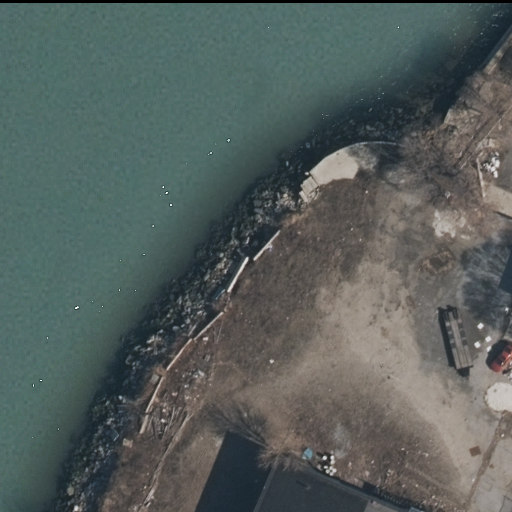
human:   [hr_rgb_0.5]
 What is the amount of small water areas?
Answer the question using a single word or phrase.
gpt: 0

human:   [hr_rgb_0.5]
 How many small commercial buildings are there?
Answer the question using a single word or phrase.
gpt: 0

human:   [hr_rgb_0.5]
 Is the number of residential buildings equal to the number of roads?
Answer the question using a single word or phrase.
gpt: no

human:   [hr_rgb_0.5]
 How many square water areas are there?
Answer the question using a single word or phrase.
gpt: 0

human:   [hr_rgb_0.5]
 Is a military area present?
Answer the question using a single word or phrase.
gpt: no

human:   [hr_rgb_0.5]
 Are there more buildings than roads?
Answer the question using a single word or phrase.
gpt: no

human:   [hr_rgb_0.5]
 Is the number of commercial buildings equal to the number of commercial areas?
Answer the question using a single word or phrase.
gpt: yes

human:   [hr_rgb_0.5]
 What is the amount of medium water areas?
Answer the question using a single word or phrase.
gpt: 0

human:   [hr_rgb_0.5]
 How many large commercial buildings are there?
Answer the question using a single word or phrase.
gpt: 0

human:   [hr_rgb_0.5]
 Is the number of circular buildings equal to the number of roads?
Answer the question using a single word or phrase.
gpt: no

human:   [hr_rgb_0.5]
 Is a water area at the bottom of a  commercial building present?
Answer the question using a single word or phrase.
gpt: no

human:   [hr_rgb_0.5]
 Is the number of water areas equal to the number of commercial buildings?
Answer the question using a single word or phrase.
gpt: no

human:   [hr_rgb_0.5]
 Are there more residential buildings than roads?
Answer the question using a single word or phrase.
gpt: no

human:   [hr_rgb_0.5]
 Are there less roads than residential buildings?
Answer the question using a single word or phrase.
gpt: no

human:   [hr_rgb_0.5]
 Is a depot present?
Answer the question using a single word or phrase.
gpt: no

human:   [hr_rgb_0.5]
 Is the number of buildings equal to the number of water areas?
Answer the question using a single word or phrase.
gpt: yes

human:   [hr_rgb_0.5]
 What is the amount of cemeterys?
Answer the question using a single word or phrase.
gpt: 0

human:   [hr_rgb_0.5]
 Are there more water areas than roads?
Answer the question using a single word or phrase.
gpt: no

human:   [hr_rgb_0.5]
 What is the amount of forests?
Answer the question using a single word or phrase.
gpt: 0

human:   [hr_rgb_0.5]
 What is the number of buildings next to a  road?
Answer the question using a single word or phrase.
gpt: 1

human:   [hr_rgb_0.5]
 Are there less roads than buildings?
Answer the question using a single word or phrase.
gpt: no

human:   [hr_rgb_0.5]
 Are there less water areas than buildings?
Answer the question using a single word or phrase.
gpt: no

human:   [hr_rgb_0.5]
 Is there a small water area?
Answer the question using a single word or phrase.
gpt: no

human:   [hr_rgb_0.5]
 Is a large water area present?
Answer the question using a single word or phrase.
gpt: yes

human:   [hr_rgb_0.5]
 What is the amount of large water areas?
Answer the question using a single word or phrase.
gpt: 1

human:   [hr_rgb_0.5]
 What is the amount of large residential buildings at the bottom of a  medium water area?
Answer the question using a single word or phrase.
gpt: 0

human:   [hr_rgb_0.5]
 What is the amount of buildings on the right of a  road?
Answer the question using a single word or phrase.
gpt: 0

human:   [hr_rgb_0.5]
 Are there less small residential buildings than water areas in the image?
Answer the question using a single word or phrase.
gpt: yes

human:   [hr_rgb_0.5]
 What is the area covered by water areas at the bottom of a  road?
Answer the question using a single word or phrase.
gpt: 0m2

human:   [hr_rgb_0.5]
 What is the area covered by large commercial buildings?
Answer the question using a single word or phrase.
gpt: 0m2

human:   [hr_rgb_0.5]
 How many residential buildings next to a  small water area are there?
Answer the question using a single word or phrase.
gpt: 0

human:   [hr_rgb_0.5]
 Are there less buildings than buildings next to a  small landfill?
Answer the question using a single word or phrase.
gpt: no

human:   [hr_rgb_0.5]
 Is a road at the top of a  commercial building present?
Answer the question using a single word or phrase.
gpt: no

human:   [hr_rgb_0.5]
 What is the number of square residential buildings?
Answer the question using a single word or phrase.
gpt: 0

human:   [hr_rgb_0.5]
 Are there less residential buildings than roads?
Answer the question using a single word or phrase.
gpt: yes

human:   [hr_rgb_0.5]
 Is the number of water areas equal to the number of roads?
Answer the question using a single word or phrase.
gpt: no